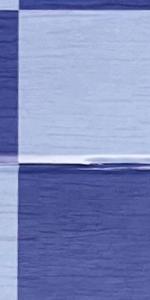
Label: Empty